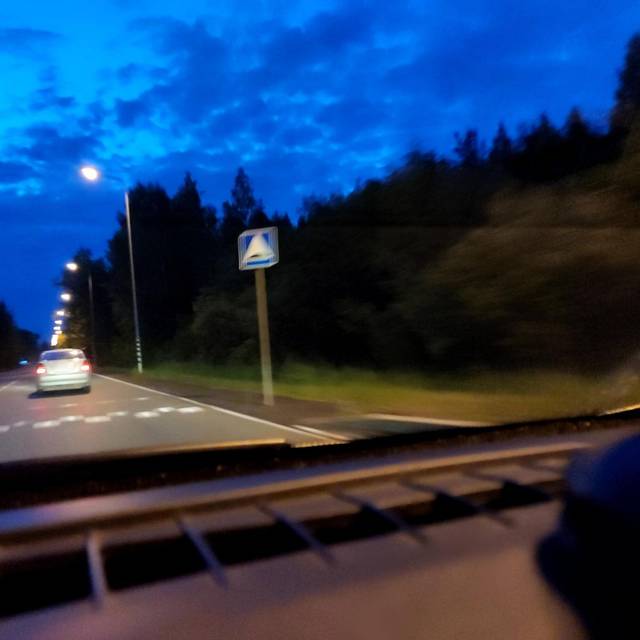
Region: Russia
Coordinates: 58.082, 56.309